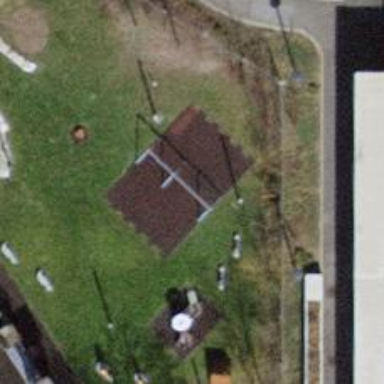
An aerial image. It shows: Playground featuring basket swing.